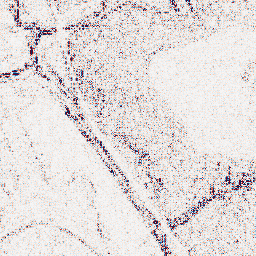
Category: wavelet
Decomposition family: wavelet_reverse_biorthogonal
Decomposition parameters: wavelet: rbio2.4
level: 1
Upsampling method: sinc_hamming
Upsampling parameters: scale: 2
kernel_size: 8
Upsampling scale: 2